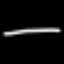
Label: line